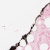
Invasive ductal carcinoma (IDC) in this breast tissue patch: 0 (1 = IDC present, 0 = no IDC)